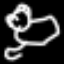
Label: frog